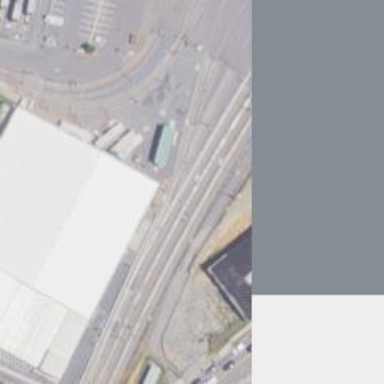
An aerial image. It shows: Light rail service yard with electrified contact lines.